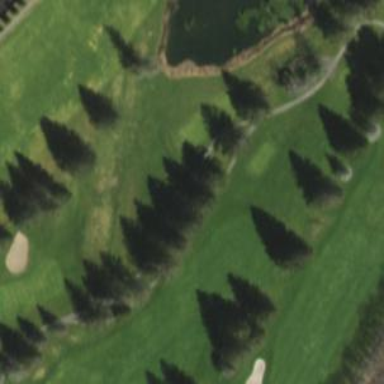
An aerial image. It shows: Path used for both walking and golf.